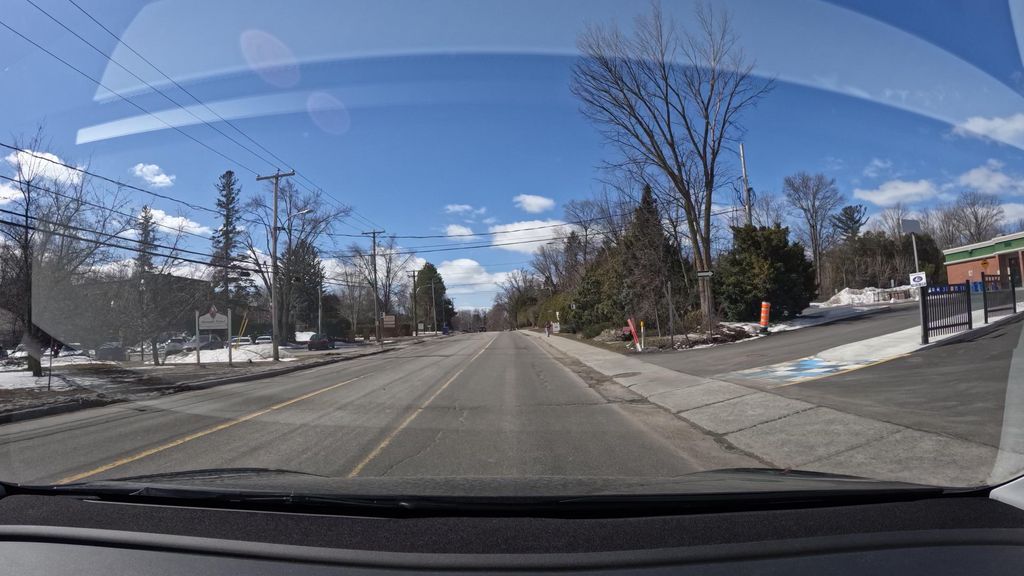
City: montreal